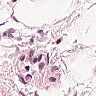
Metastatic tissue present: no